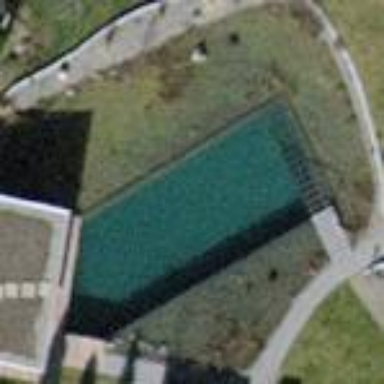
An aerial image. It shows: Swimming pool located in leisure land.